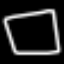
Label: square